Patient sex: M
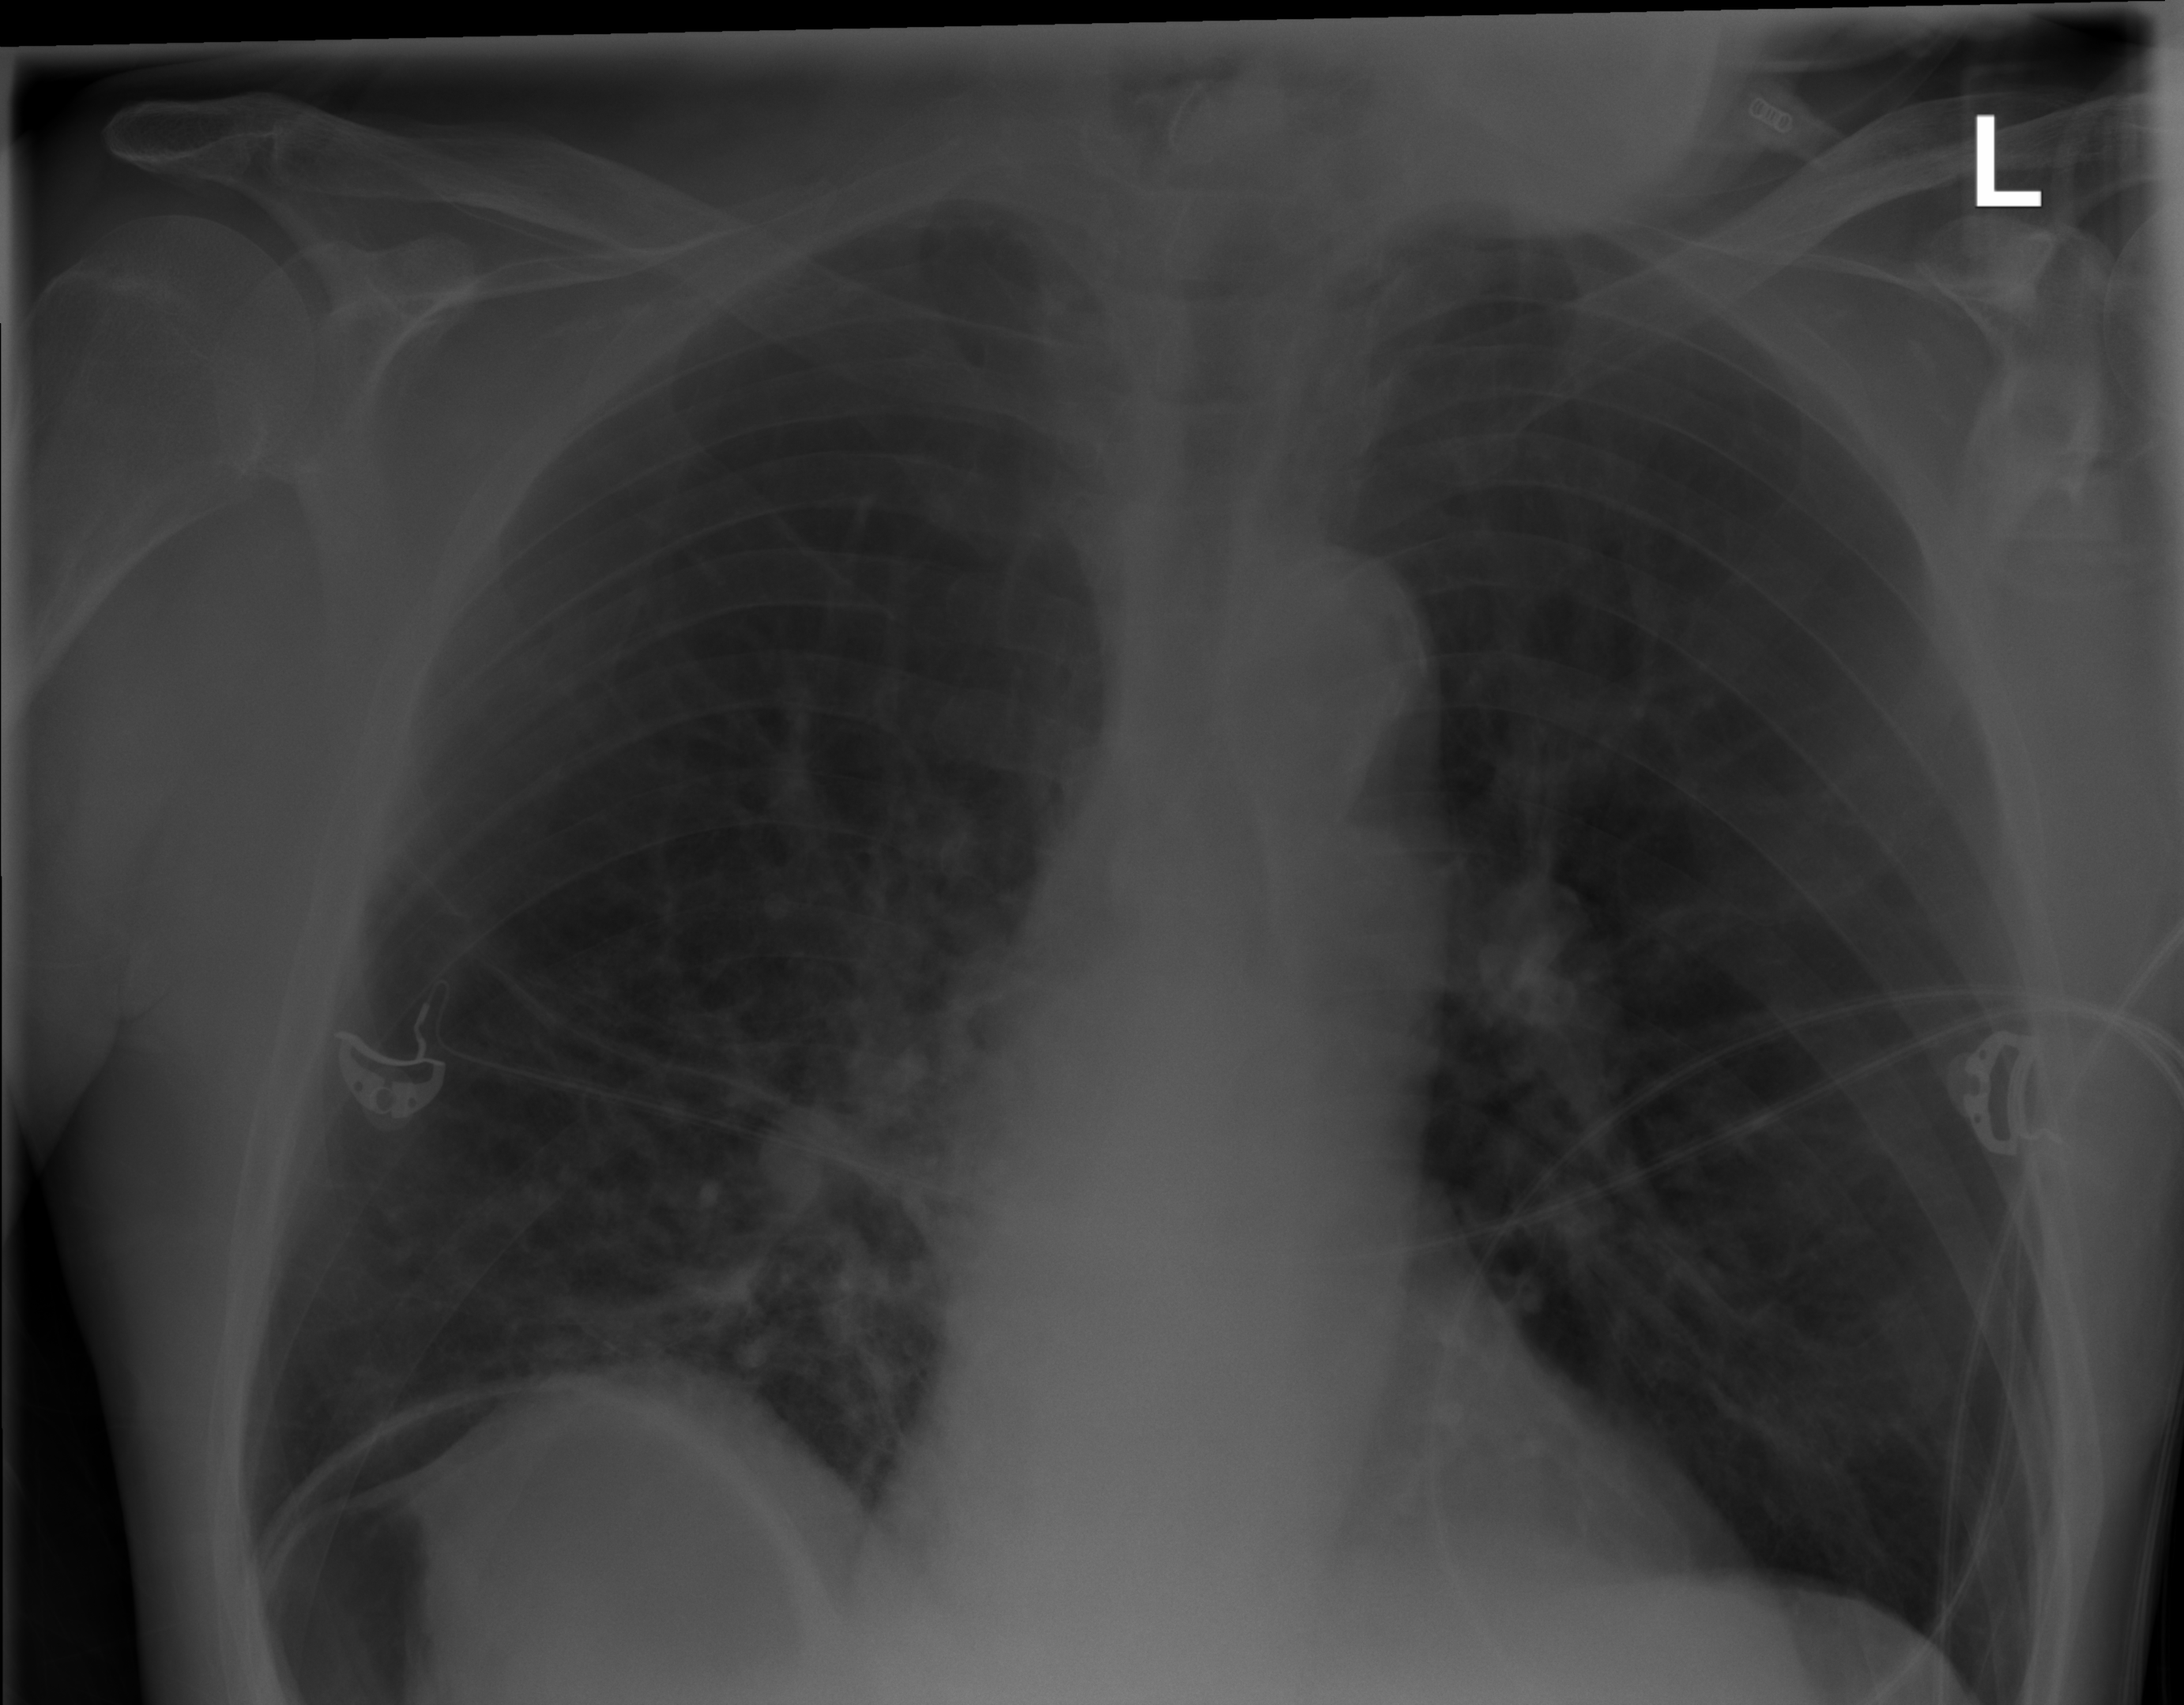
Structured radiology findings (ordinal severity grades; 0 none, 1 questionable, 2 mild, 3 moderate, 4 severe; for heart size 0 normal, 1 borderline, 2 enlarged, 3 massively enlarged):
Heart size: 0
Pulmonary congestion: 0
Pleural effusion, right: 0
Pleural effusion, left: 0
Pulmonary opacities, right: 1
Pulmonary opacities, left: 0
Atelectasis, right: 2
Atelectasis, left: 0